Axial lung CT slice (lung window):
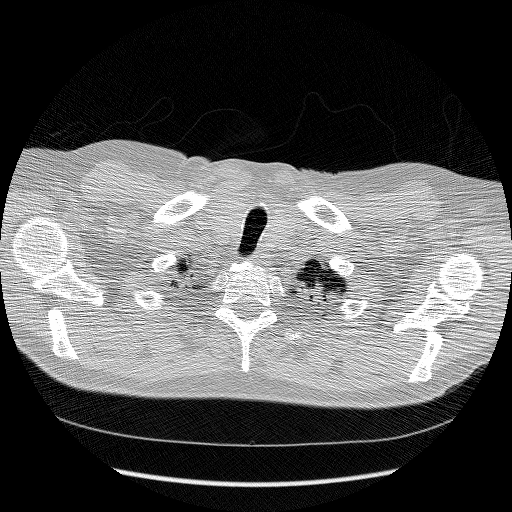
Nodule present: no